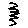
Label: zigzag